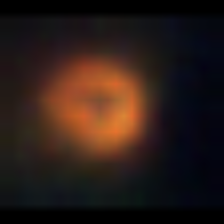
Taxon: NanoPlankton
Group: Other